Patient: sex F, age 39
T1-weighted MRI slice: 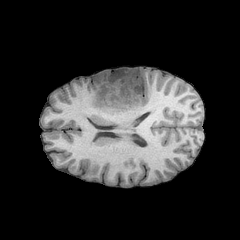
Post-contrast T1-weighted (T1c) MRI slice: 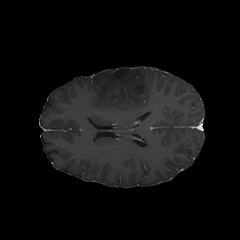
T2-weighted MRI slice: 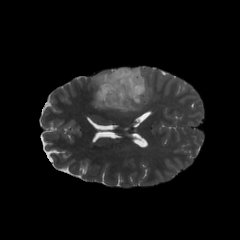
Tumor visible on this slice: yes
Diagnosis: Astrocytoma, IDH-mutant
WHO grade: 2